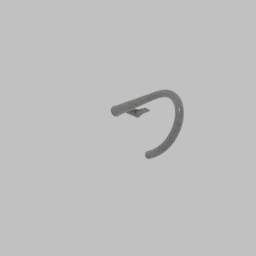
Label: appliances